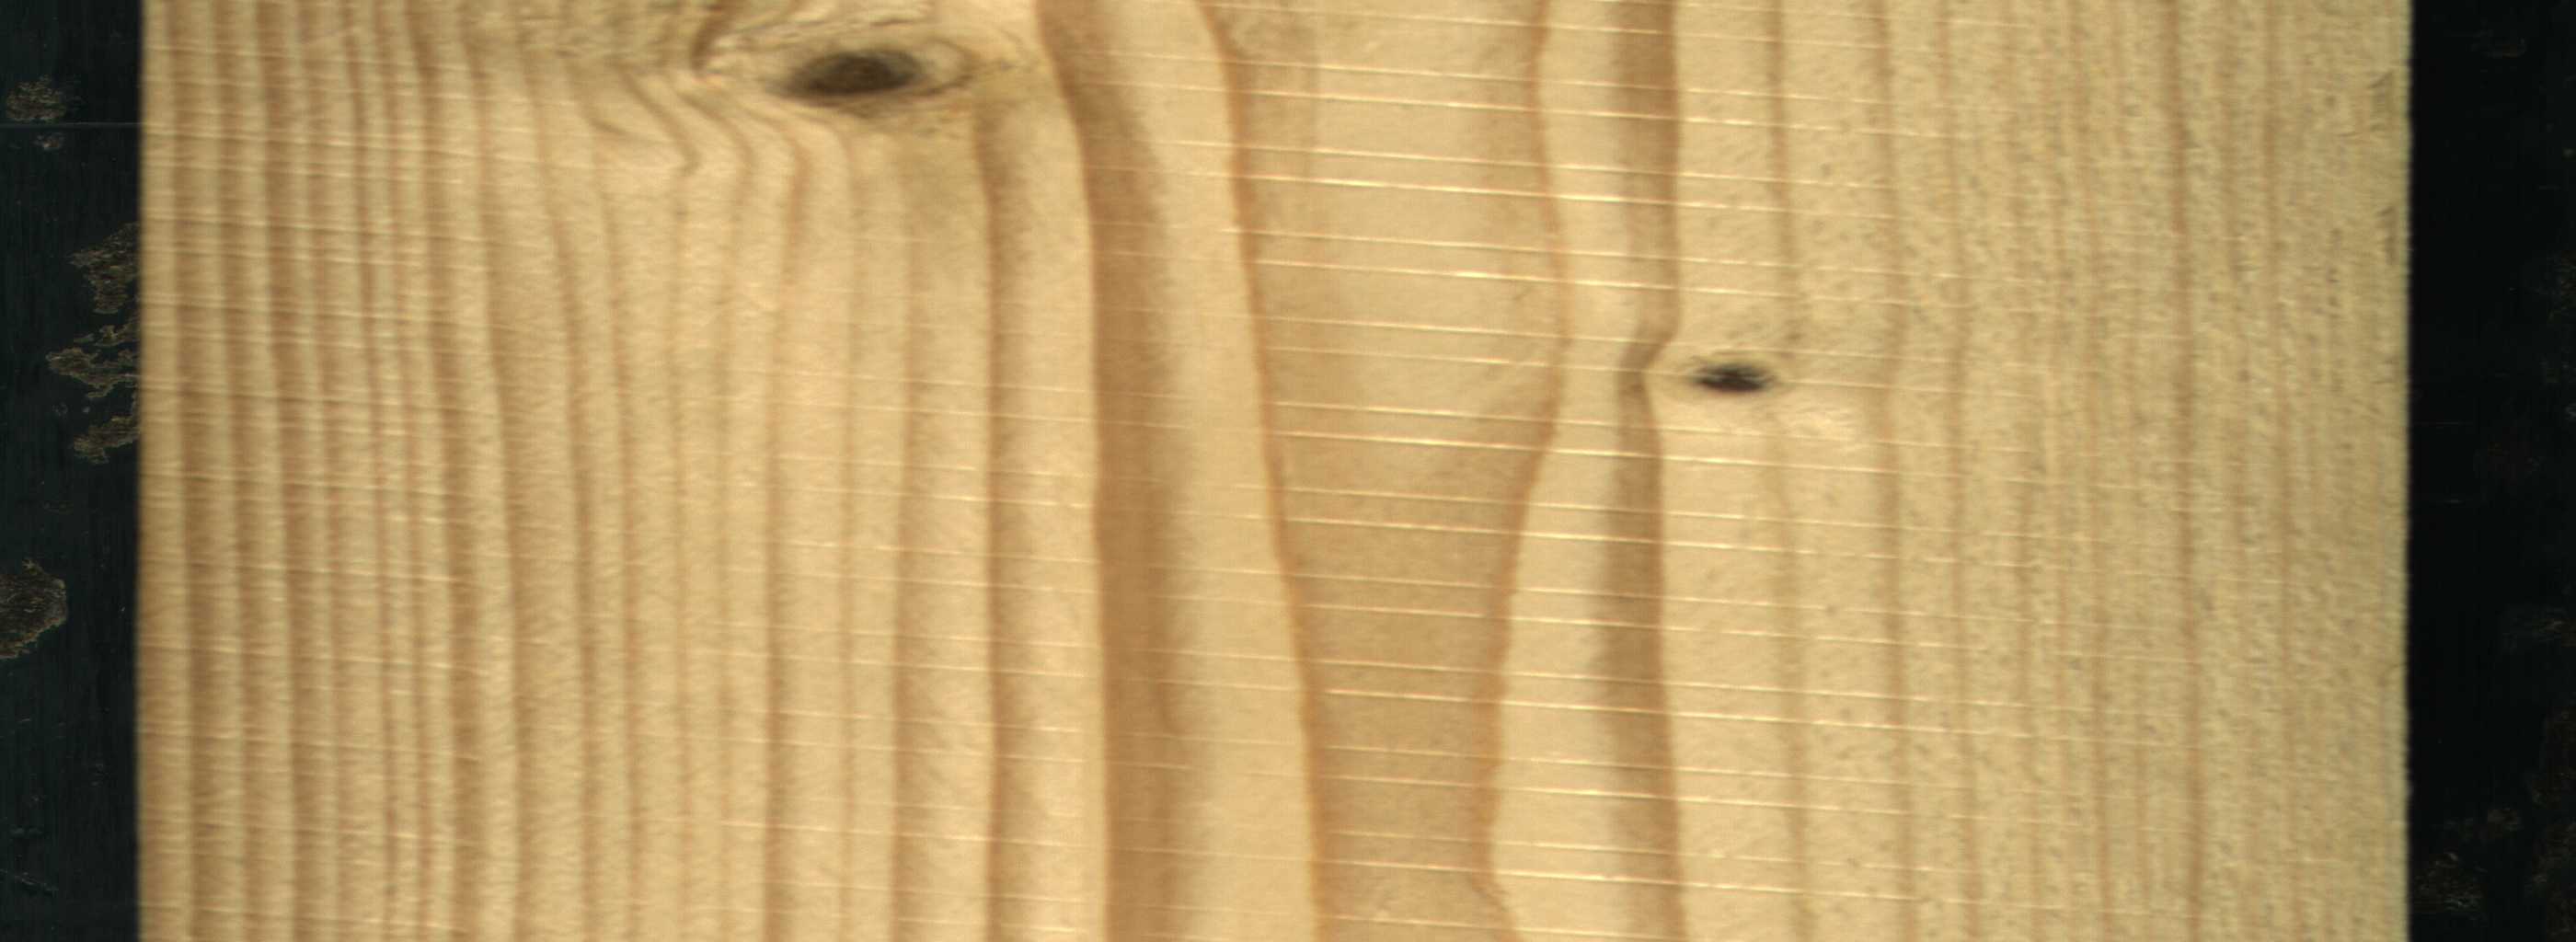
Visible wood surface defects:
Live_Knot
Live_Knot